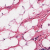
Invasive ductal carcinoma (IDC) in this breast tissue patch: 0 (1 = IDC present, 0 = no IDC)